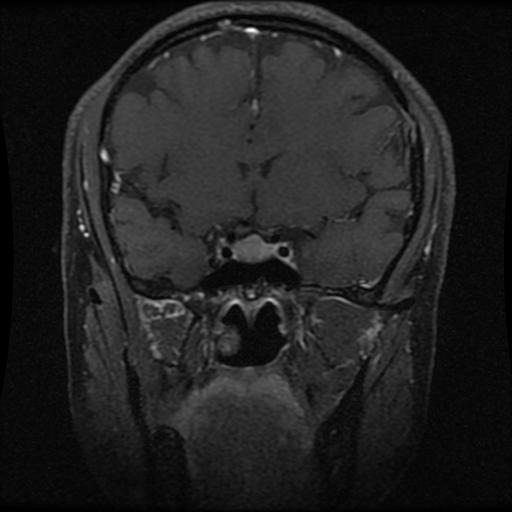
Label: pituitary